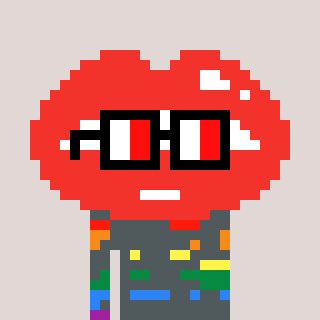
a pixel art character with square glasses with black frames and red eyes, a lips-shaped head and a orange-colored body on a warm background